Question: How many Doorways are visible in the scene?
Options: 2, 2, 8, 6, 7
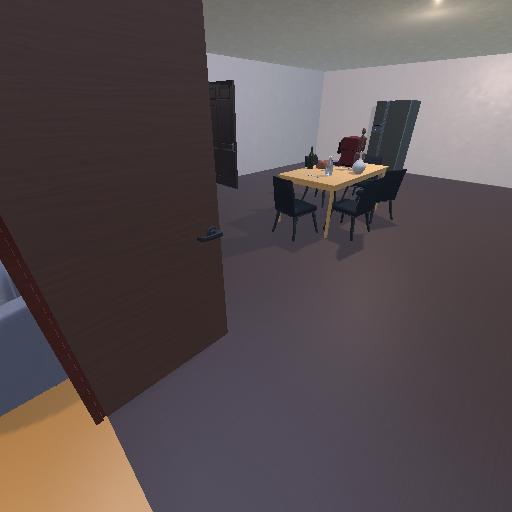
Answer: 2